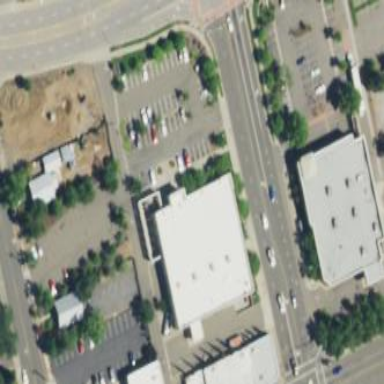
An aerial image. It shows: Building.